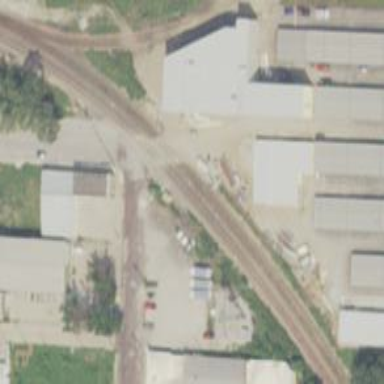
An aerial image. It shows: Railway signal.